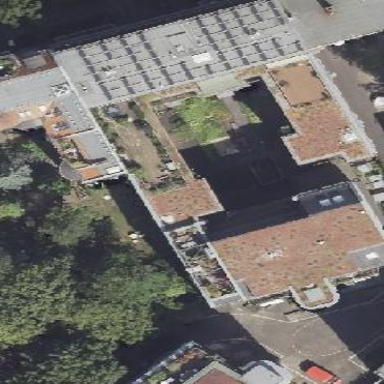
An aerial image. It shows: Building consisting of apartments.